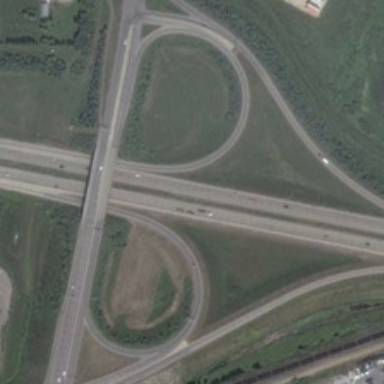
Many green trees and meadows are near a viaduct .